Question: I have the code below and I want to pass an array meshVerts into the method below:
'''
- (GLuint)make:(float *)cubeVerts {
GLuint _vertexArray;
GLuint _vertexBuffer;
glEnable(GL_DEPTH_TEST);
glGenVertexArraysOES(1, &_vertexArray);
glBindVertexArrayOES(_vertexArray);
glGenBuffers(1, &_vertexBuffer);
glBindBuffer(GL_ARRAY_BUFFER, _vertexBuffer);
glBufferData(GL_ARRAY_BUFFER, sizeof(cubeVerts), cubeVerts, GL_STATIC_DRAW);
}
'''
However that doesn't seem to work for me? Is there anything I am doing wrong?

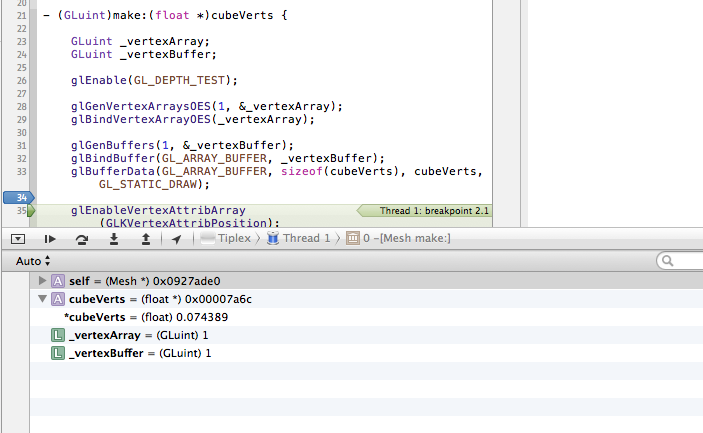
Answer: Sorry for my typo in the post... Here is how I managed to fix it:
'''
- (GLuint)make:(float[])meshVerts withSizeOfMeshVerts:(int)sizeMeshVerts
{
GLuint _vertexArray;
GLuint _vertexBuffer;
glEnable(GL_DEPTH_TEST);
glGenVertexArraysOES(1, &_vertexArray);
glBindVertexArrayOES(_vertexArray);
glGenBuffers(1, &_vertexBuffer);
glBindBuffer(GL_ARRAY_BUFFER, _vertexBuffer);
glBufferData(GL_ARRAY_BUFFER, sizeMeshVerts, meshVerts, GL_STATIC_DRAW);
}
'''